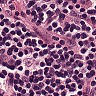
Metastatic tissue present: no